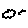
Label: cloud